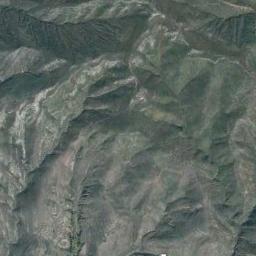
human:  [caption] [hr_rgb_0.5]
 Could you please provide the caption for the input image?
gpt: The mountain is full of black soil .

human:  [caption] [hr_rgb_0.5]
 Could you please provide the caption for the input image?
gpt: The mountain is covered with brown mud .

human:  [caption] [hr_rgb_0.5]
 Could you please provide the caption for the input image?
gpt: The folded mountain consists of some ridges and valleys .

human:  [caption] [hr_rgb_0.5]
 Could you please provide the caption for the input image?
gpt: There are many trees on the mountain .

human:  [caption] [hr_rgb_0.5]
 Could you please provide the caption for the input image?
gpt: There are some ridges on the brown mountain .